Question: Friends!
I am creating archive file of my application and then creating ipa and plist file of it for sharing it.
But if there are two targets in my application, I can't create plist and ipa file for enterprise. I am getting the screen shown in image.

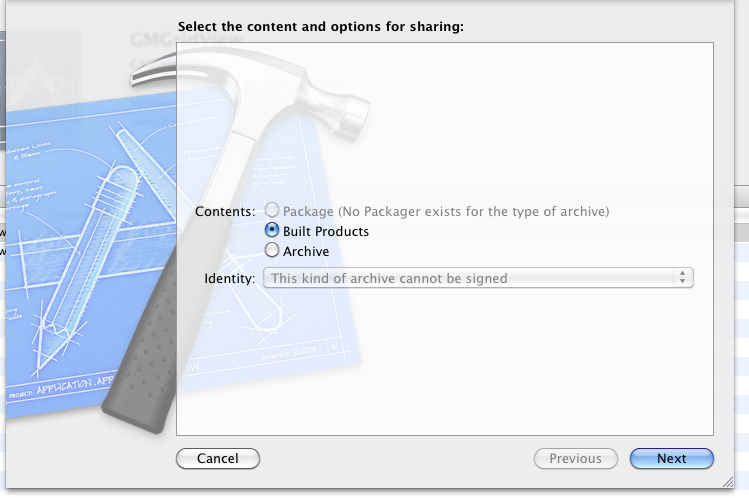
Answer: i got my answer by :
<URL>
1) Click on the Core Plot project which should be a child of your App's project.
2) Click on the Project CorePlot-CocoaTouch and go to the Build Settings. Set "Skip Install" to Yes.
3) Click on the CorePlot-CocoaTouch target and set "Skip Install" to Yes.
4) Click Build Phases and under Copy Headers, move all of the Public and Private entries to the Project section.